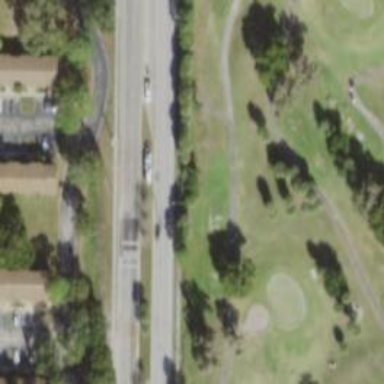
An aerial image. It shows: Golf cartpath that is also road path.